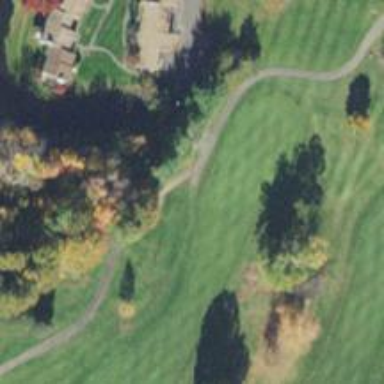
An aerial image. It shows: Service road used as golf cart path.